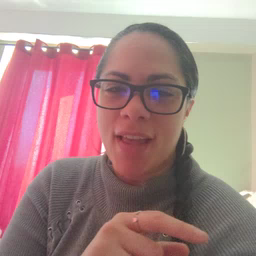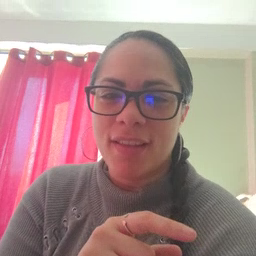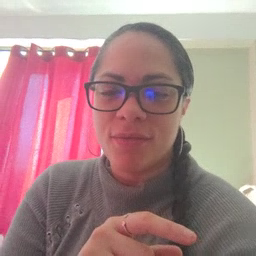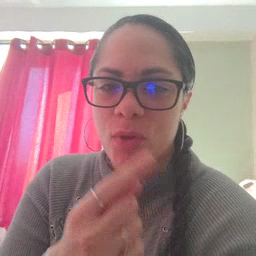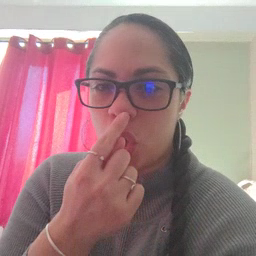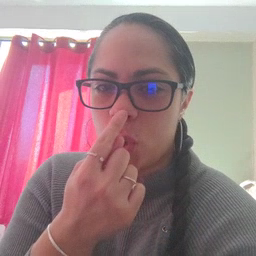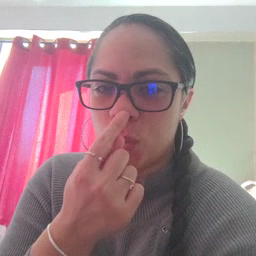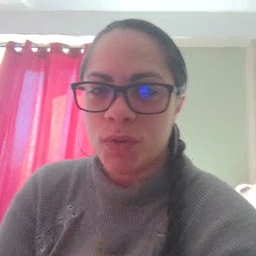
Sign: nose